Question: I've written this code:
'''
<body>
<div>
<div style="padding:10px;float:left;height:500px;background-color:#ff6a00;">
Div1 -> Floated
</div>
<div style="padding:10px;height:600px;background-color:#5c64bb;display:-webkit-flex">
Div2 -> Not Floated
</div>
</div>
'''
And result is the below image, I could achieve this result with using -webkit-flex display which works just in chrome, is there any idea which can give me the same result.
By the way, I don't want to use margin-left for Div2 and position absolute either.

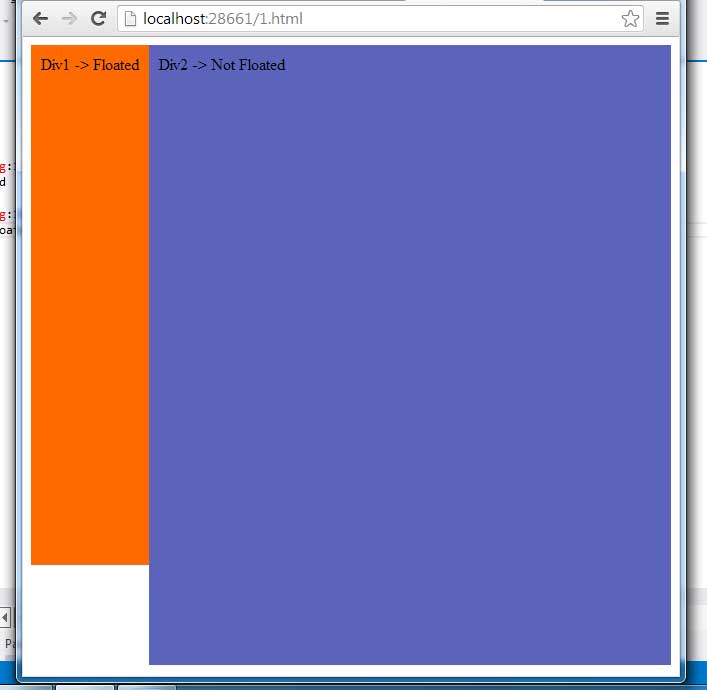
Answer: If you don't mind specifying a static width for your left side you can achieve the flex type layout for the right with this:
'''
<div style="display:table;width:100%;">
<div style="display:table-cell;width:130px;vertical-align:top;">
<div style="padding:10px;height:500px;background-color:#ff6a00;">
Div1
</div>
</div>
<div style="display:table-cell;vertical-align:top;">
<div style="padding:10px;height:600px;background-color:#5c64bb;">
Div2
</div>
</div>
</div>
'''
<URL>